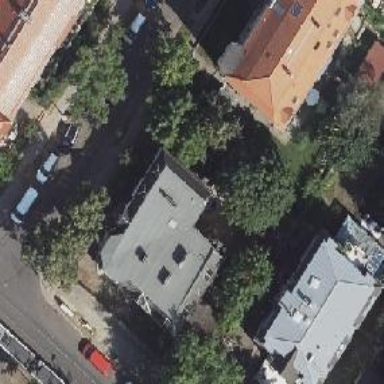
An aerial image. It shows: Residential building with quadruple saltbox shaped roof.